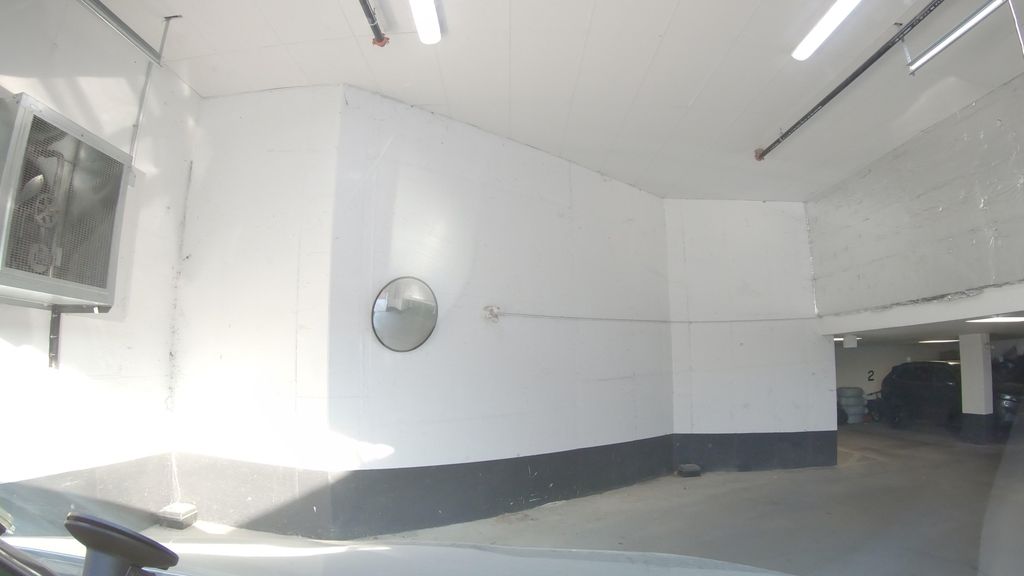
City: toronto